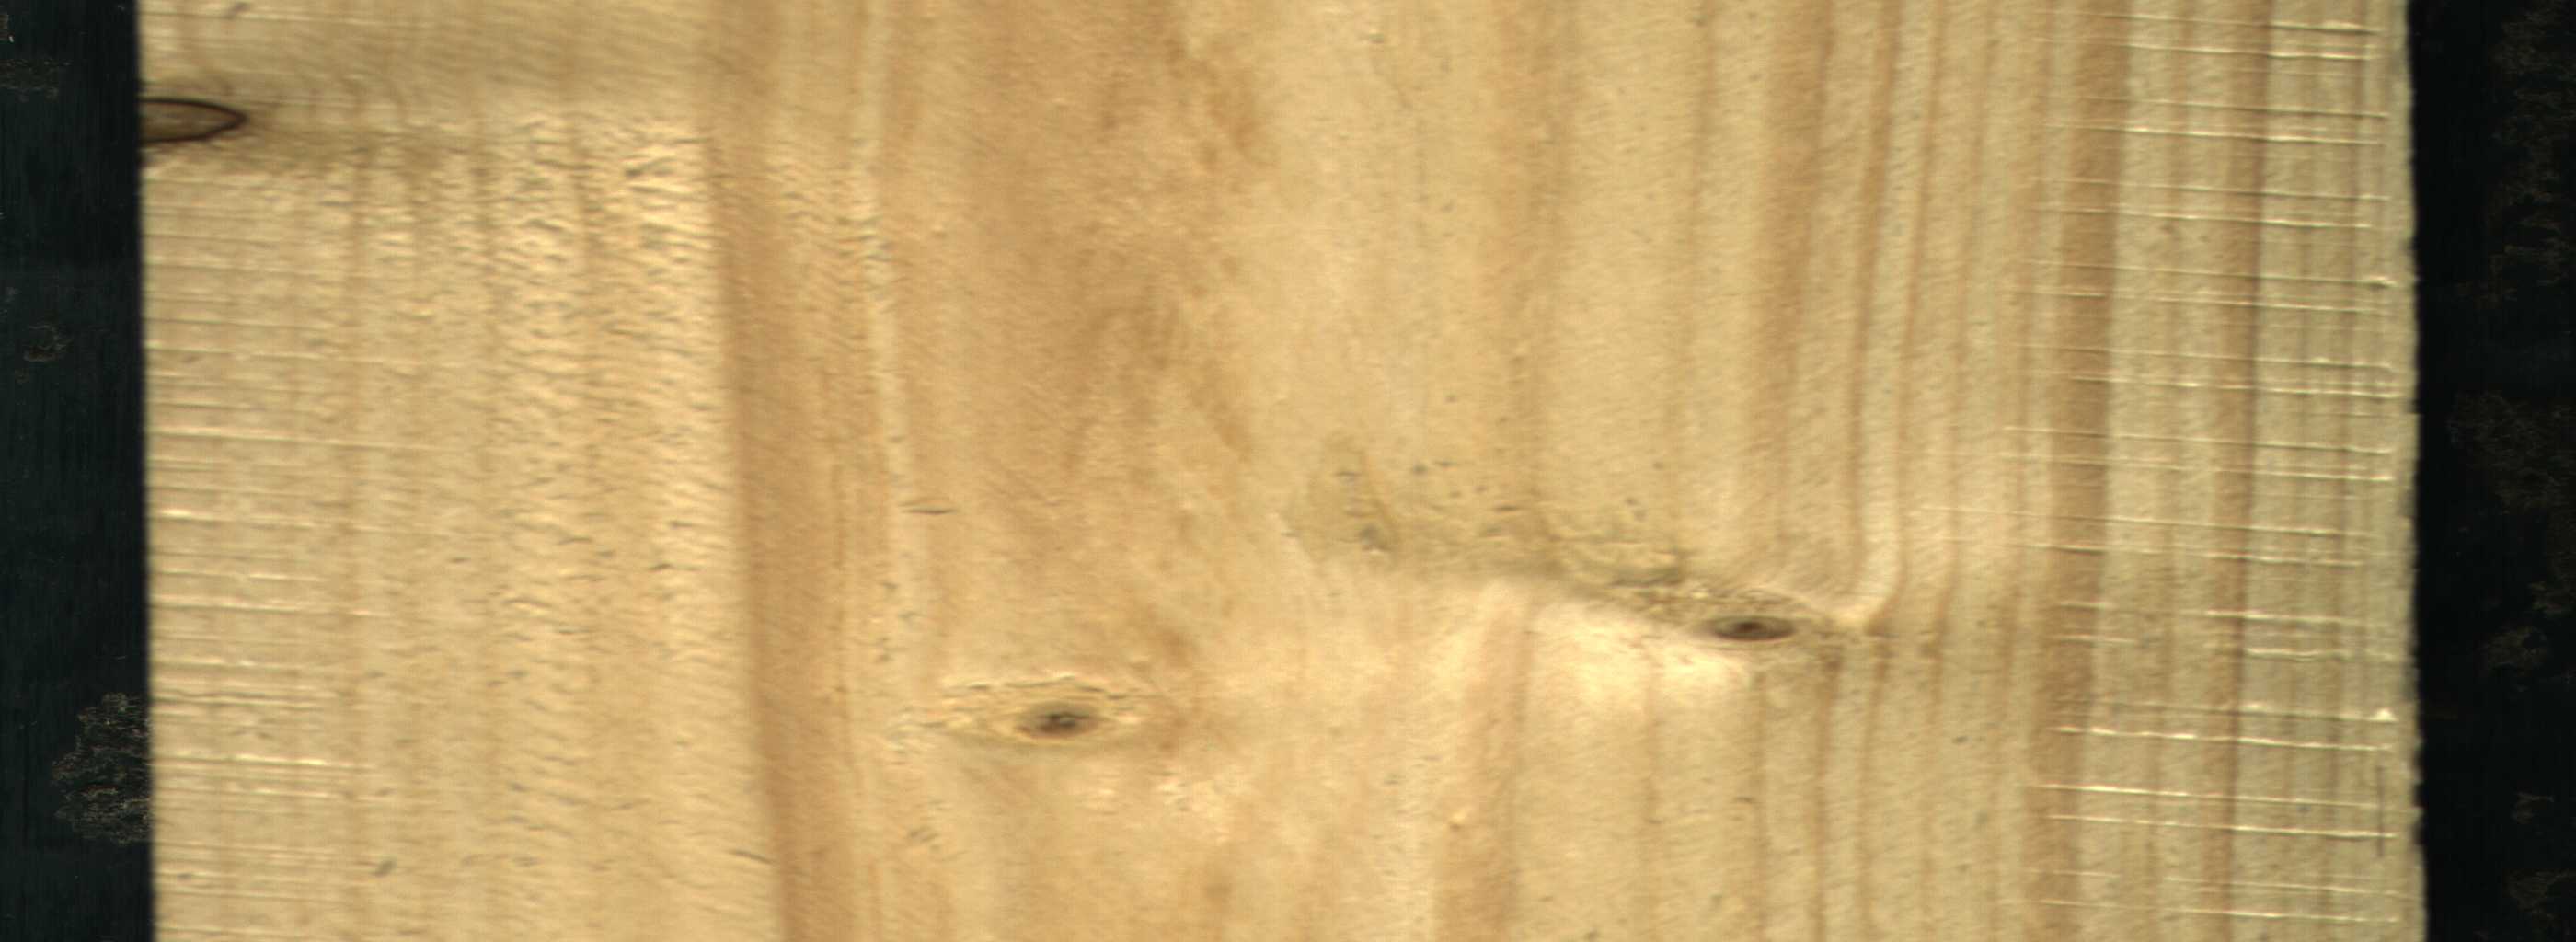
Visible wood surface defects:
Dead_Knot
Live_Knot
Live_Knot